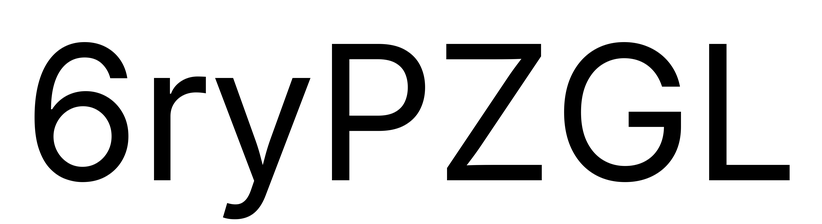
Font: Inter_Regular